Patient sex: M
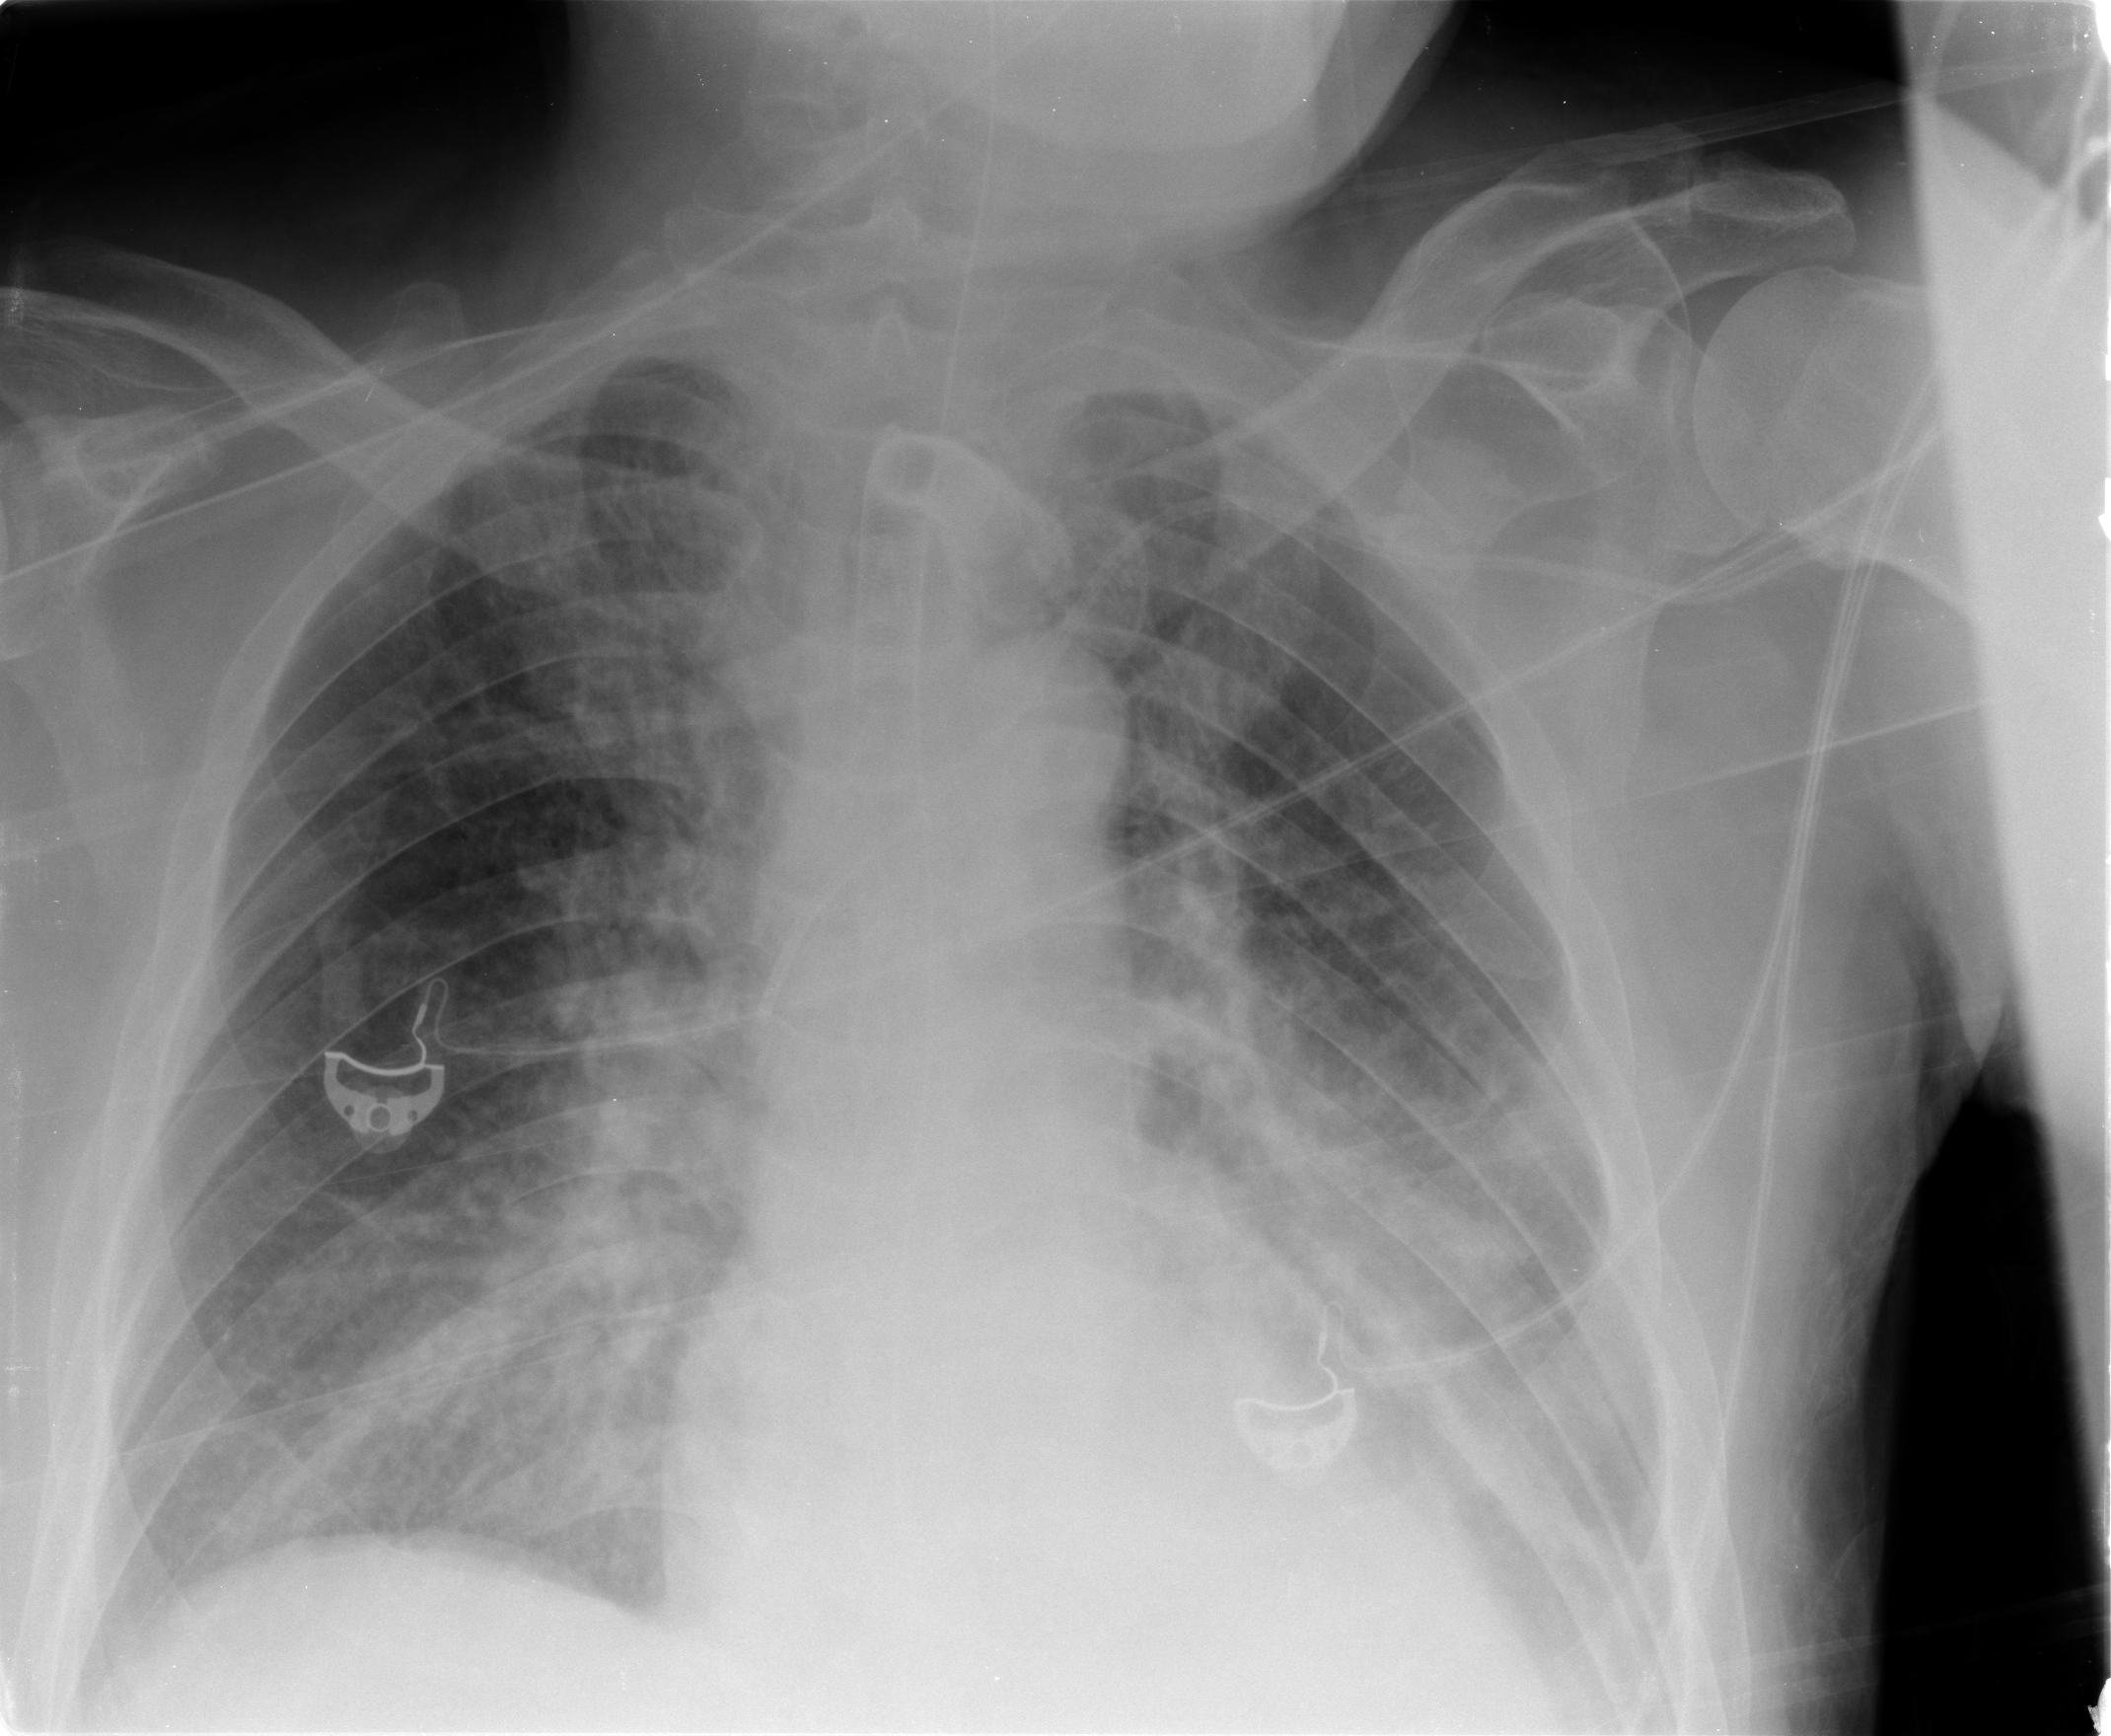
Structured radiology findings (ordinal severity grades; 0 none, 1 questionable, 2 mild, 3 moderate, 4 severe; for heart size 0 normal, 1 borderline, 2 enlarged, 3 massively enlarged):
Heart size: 2
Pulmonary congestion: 2
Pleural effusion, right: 0
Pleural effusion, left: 2
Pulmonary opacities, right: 2
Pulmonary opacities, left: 2
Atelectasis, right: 2
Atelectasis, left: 2